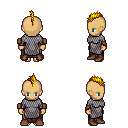
a pixel art fantasy rpg character, female body template, human, tanned skin, chain mail, robe skirt, blonde mohawk hairstyle, leather bracers, brown shoes, four views (front, back, left, right), 2x2 character sprite sheet, small pixel art, hard edges, no anti-aliasing